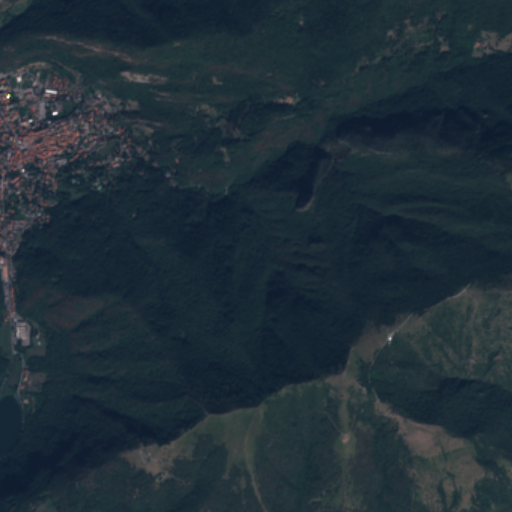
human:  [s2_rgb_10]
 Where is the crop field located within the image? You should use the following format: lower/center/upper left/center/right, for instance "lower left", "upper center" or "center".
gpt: The crop field is located in the upper left of the image.
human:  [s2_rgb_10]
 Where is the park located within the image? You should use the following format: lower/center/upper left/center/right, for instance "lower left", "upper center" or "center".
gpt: The park is located in the upper left of the image.
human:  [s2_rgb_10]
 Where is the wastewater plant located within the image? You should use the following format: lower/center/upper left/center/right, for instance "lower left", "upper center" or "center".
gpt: The wastewater plant is located in the upper center of the image.
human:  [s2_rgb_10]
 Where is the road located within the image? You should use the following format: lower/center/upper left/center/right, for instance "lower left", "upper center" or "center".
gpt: There is no road in the image.